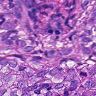
Metastatic tissue present: yes